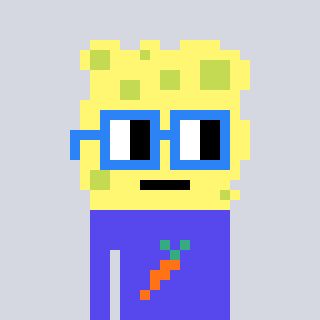
a pixel art character with square blue glasses, a sponge-shaped head and a computerblue-colored body on a cool background